Question: The figure describes the ball exchange problem. The white ball can exchange positions with the adjacent colored balls in the 4-neighborhood. The target state is that all balls are arranged in the order of red, blue, green, and yellow from the upper left corner in the order of rows first and columns. How many exchanges are needed?
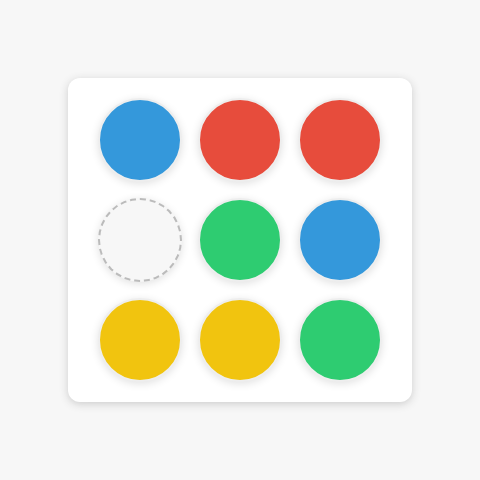
Answer: 5